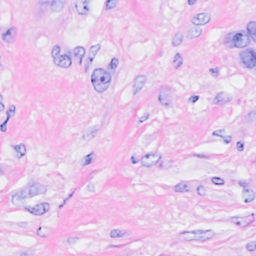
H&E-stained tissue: Breast